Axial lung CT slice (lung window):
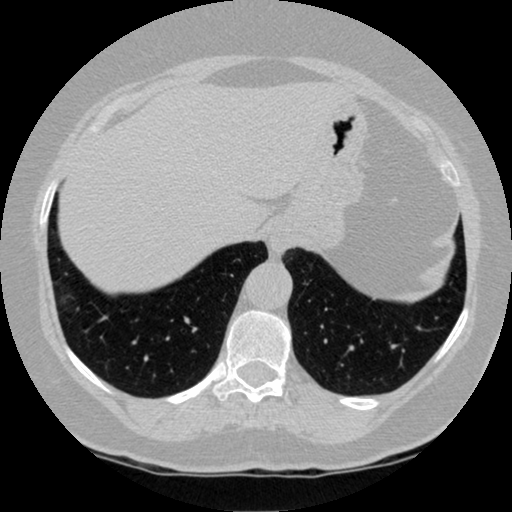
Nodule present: no